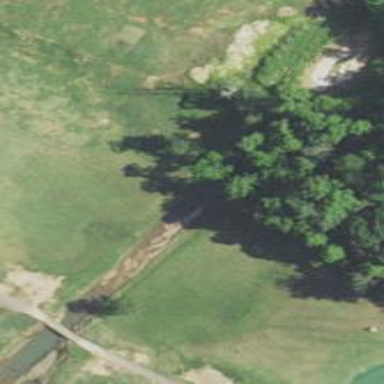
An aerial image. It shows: Picturesque scene of golf course with lateral water hazard.